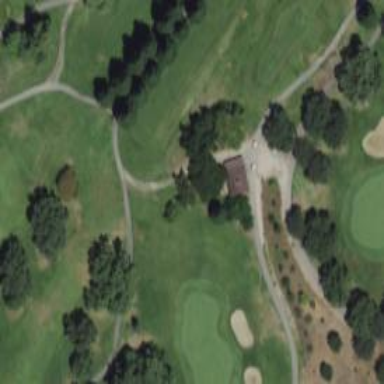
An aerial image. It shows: Path designated for golf carts.